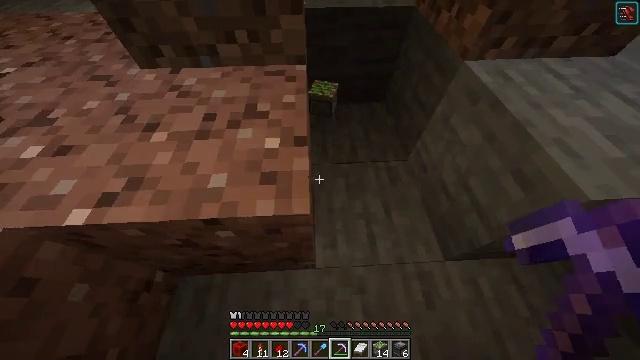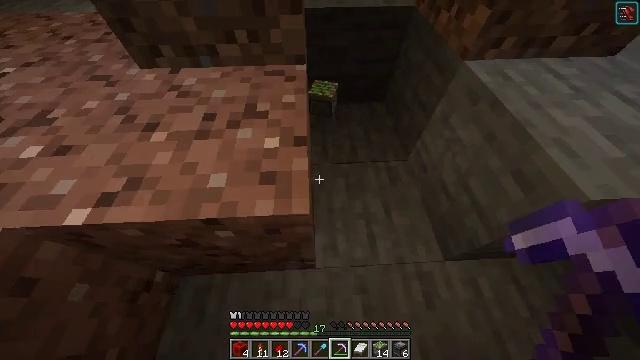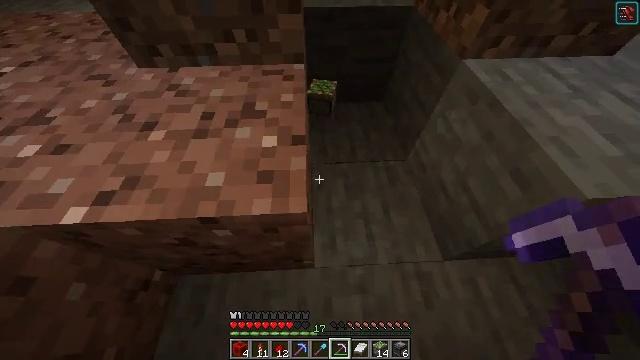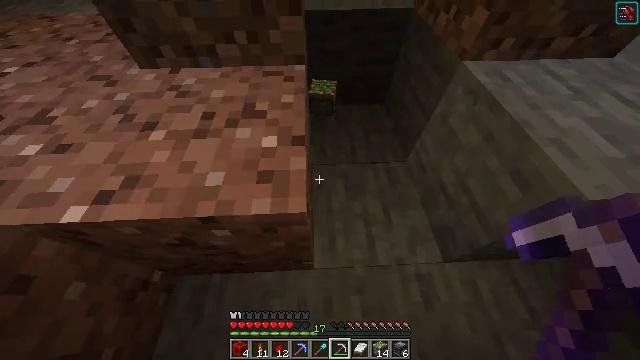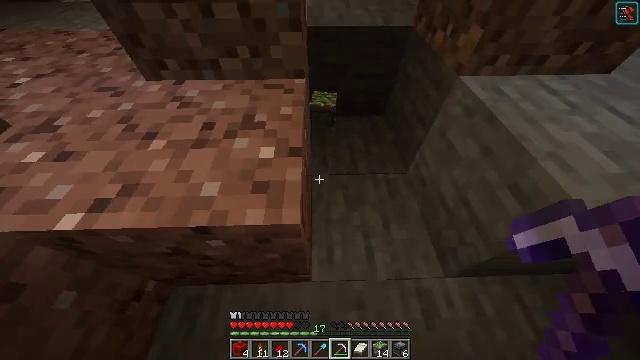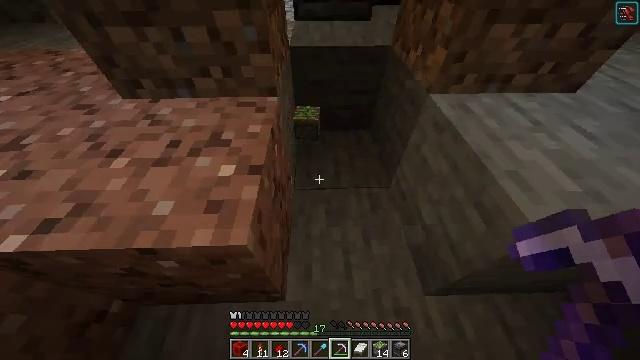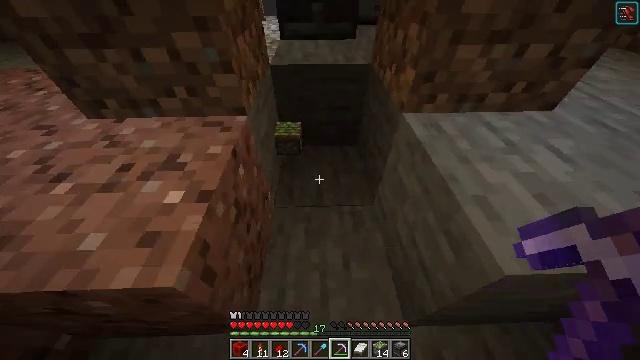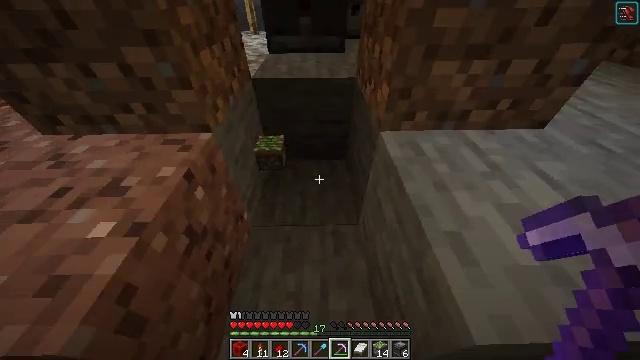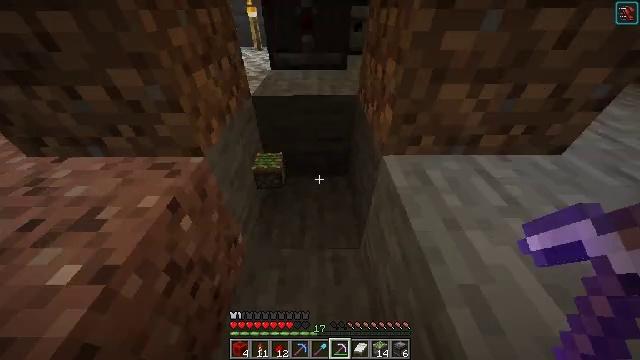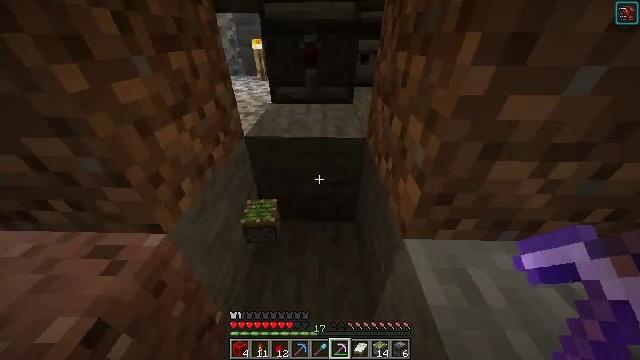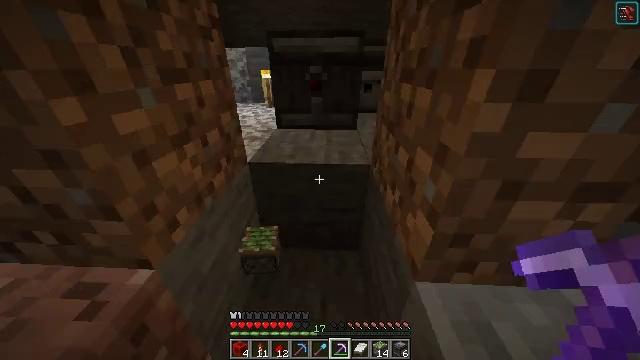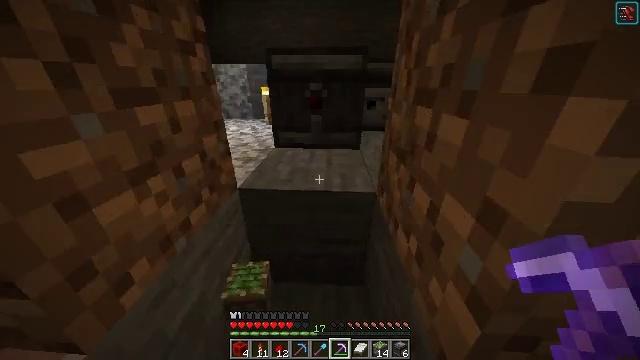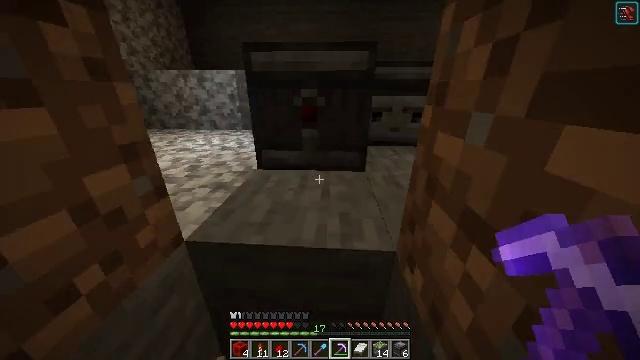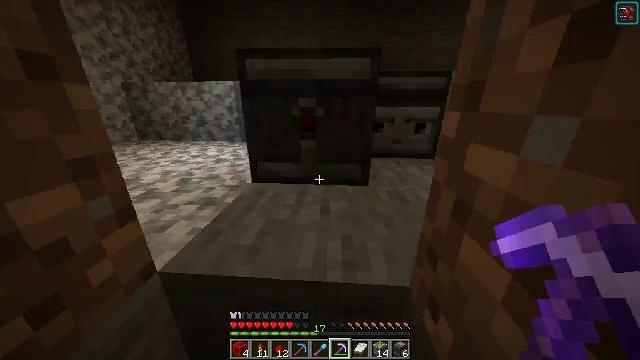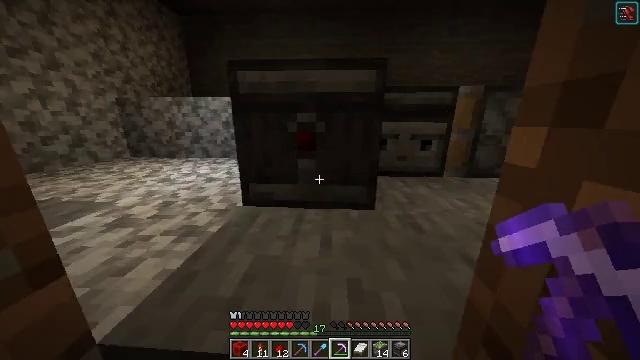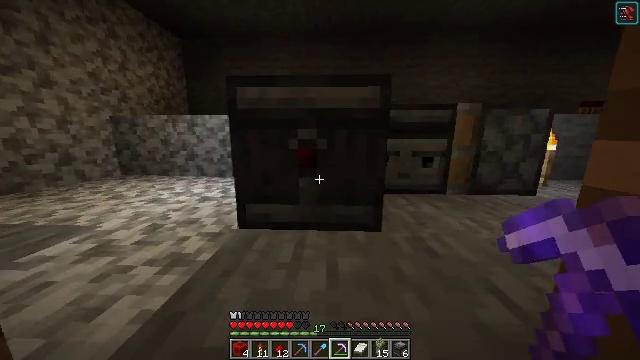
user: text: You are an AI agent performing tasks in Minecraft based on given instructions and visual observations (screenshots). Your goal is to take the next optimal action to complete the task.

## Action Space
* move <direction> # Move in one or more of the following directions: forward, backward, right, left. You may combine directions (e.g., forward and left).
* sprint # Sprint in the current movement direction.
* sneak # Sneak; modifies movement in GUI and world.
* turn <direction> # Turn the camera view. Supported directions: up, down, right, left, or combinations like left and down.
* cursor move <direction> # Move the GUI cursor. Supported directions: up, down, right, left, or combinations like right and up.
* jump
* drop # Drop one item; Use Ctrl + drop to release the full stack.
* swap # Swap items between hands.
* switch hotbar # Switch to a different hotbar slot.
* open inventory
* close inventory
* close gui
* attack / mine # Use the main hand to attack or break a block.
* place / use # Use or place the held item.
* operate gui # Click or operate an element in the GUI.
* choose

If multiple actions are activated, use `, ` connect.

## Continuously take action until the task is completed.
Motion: motion action
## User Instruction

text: Get observer for redstone contraptions.
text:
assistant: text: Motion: no_op
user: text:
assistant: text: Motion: no_op
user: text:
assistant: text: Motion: no_op
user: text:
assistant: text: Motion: move forward and move right, turn left and up
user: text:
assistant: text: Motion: move forward and move right, turn up
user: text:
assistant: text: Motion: move forward and move right, turn up
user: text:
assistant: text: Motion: move forward and move right, turn up
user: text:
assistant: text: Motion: move forward, turn left and up
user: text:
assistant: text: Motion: move forward, turn left and up
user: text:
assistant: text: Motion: move forward, turn left and up
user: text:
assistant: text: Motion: move forward, turn up
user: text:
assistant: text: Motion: move forward, turn up
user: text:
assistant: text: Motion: move forward, turn up
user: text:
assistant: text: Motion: move forward, turn up
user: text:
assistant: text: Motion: move forward, turn right and up
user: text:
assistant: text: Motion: turn right and up
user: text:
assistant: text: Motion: no_op
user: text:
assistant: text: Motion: attack / mine
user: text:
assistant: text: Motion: attack / mine
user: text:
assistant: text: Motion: turn right, attack / mine
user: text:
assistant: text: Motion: turn right, attack / mine
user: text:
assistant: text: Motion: turn right, attack / mine
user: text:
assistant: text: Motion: attack / mine
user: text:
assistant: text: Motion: attack / mine
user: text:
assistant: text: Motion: attack / mine
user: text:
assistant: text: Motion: attack / mine
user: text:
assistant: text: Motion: attack / mine
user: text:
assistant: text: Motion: attack / mine
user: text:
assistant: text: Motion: attack / mine
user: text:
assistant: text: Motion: attack / mine